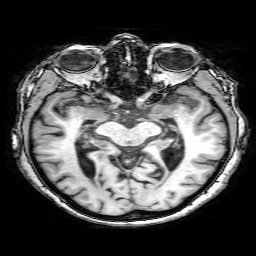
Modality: T1w
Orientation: coronal
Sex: female
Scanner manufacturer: philips
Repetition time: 0.008252 s
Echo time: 0.0038 s